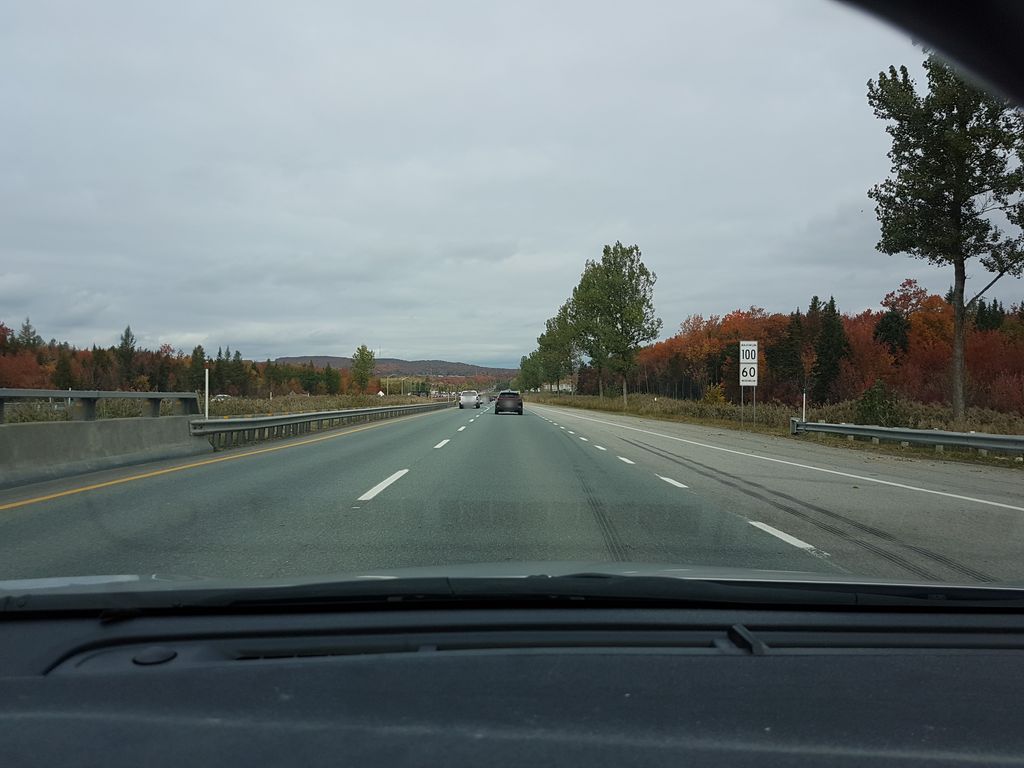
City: quebec_city